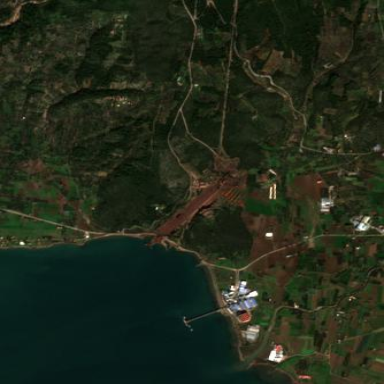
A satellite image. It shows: Industrial area designated for port activities.